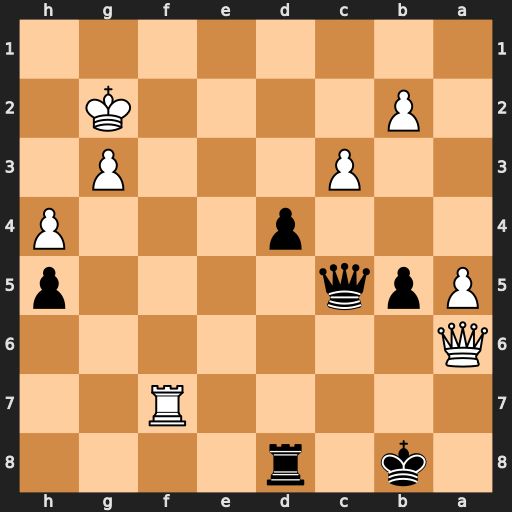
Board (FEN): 1k1r4/5R2/Q7/Ppq4p/3p3P/2P3P1/1P4K1/8
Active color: b
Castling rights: -
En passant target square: -
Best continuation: Qd5+ Kh2 Qxf7 Qb6+ Kc8